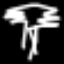
Label: palm tree